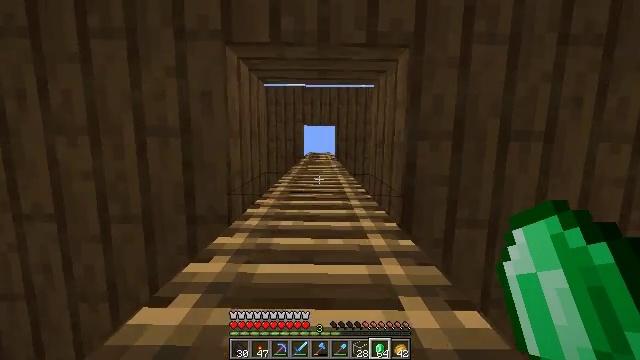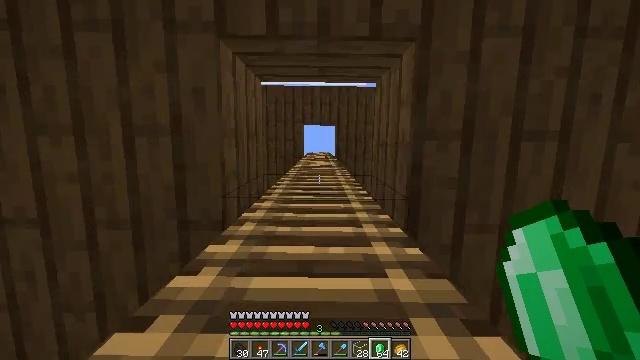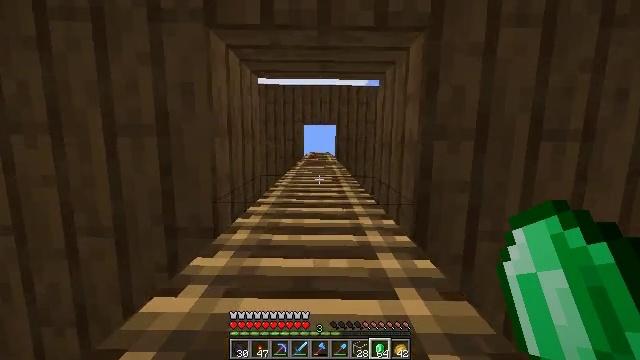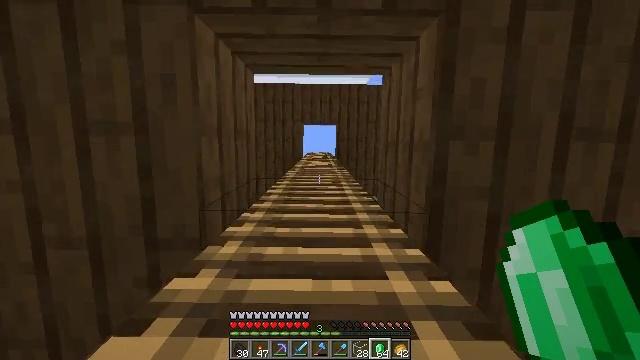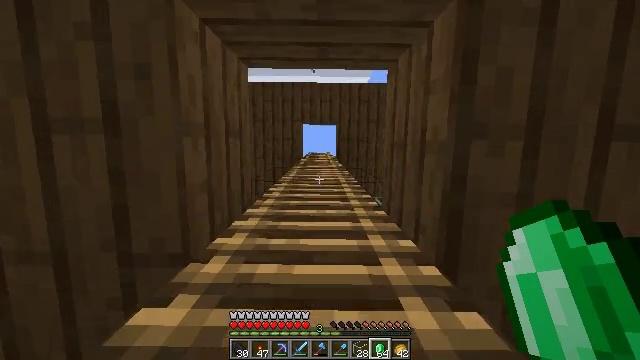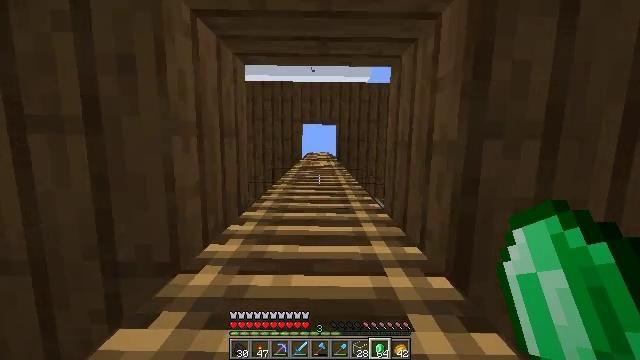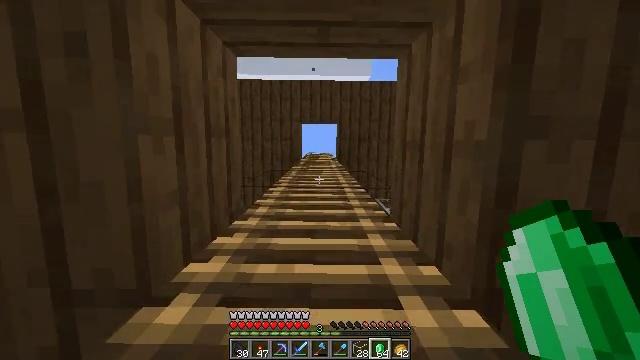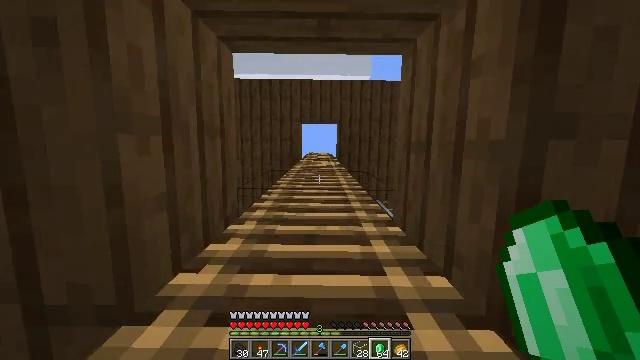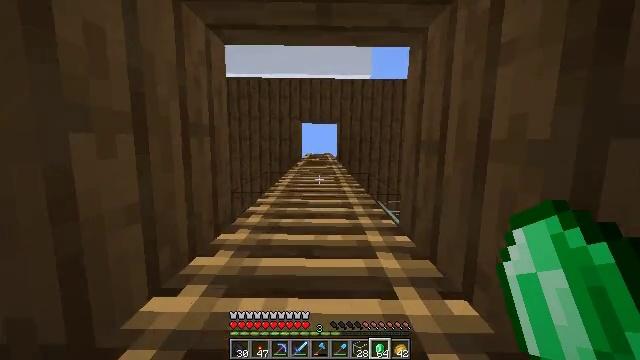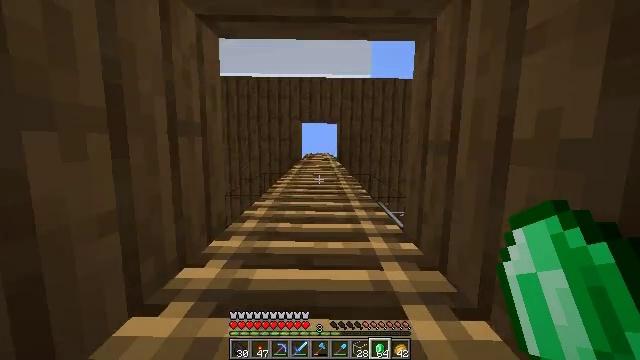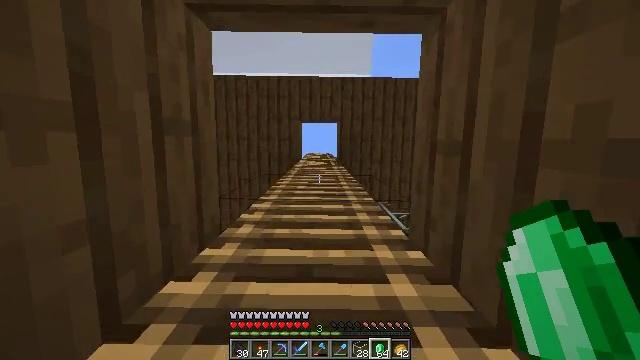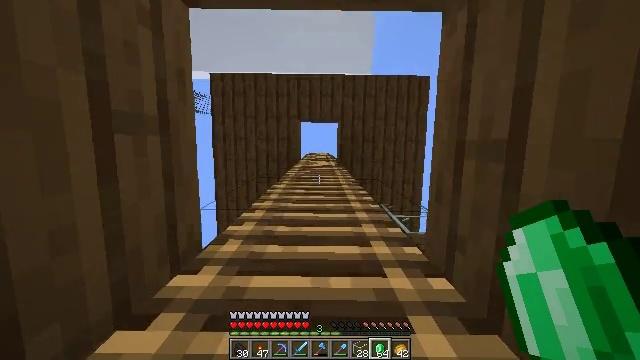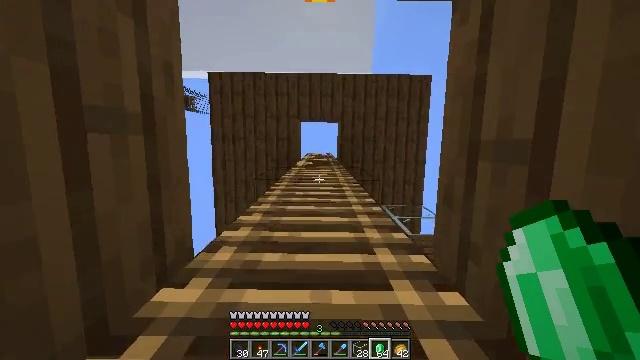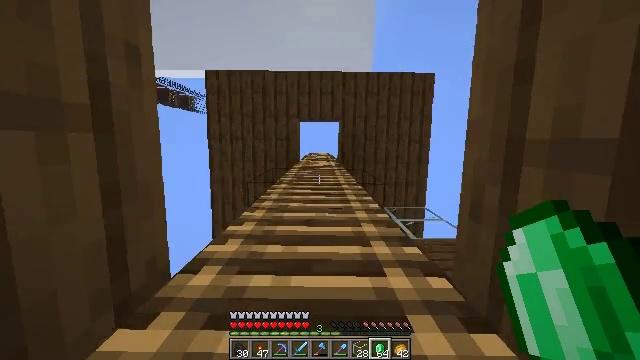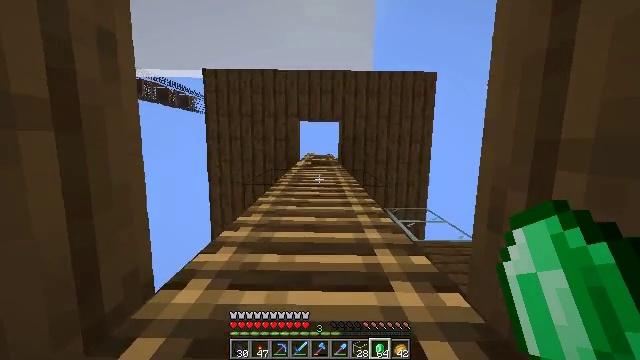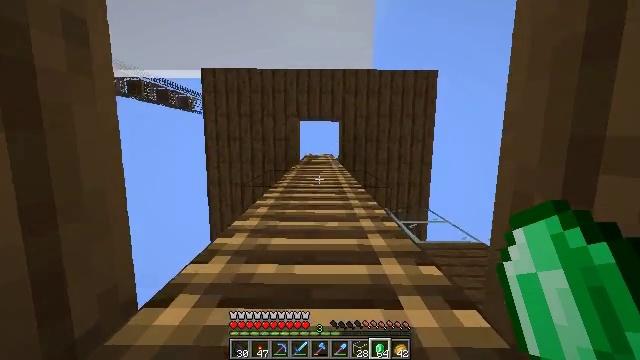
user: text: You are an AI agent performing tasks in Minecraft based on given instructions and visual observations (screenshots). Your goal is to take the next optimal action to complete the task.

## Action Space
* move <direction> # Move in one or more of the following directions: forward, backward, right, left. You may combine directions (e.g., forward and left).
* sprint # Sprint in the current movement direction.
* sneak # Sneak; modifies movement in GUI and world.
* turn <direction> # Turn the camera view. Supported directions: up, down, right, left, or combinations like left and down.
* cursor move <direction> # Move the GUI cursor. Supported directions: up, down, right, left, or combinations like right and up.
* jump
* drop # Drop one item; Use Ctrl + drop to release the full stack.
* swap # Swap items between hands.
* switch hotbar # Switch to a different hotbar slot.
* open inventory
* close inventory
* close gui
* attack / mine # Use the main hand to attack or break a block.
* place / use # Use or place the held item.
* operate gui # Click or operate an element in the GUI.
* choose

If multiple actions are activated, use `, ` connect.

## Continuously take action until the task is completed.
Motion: motion action
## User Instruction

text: Create rabbit stew by crafting it.
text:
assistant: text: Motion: move forward, jump
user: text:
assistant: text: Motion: move forward, sprint, jump
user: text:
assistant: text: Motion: move forward, sprint, jump
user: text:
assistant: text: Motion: move forward, jump
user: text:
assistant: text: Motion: move forward, jump
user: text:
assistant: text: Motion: move forward, jump
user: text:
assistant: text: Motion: move forward, sprint, jump
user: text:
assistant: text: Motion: move forward, sprint, jump
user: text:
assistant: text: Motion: move forward, sprint, jump
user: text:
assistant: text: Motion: move forward, jump
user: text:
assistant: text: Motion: move forward, jump
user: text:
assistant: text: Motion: move forward, jump
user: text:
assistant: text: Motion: move forward, jump
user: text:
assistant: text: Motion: move forward, jump
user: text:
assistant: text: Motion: move forward, jump
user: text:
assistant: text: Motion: move forward, turn left and down, jump
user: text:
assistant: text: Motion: move forward, turn left and down, jump
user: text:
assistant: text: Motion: move forward, turn left and down, jump
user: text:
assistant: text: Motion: move forward, turn left and down, jump
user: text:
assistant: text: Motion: move forward, turn left and down, jump
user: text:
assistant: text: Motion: move forward, turn left and down, jump
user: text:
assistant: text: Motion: move forward, turn left and down, jump
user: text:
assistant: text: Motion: move forward, turn left and down, jump
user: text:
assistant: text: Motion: move forward, turn left and down, jump
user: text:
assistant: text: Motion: move forward, turn right, jump
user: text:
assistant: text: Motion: move forward and move left, jump
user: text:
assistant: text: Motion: move forward and move left, jump
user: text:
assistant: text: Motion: move forward and move left, jump
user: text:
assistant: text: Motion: move forward and move left, jump
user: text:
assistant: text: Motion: move forward and move left, turn right and down, jump